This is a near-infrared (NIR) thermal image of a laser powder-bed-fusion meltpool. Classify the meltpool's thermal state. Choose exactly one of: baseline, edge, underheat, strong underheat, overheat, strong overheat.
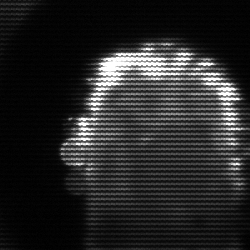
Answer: baseline